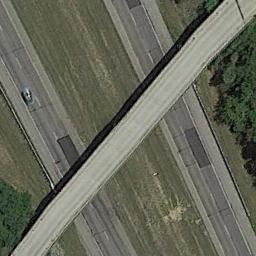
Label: overpass